Question: I am using Liferay 6.1 with Tomcat , i have created Themes and deployed them but somehow they are not being reflected in Web Site . Please tell me if i am doing anything wrong .
These are the steps i followed
1. Created a Theme called as TestTheme-theme using Liferay Eclipse Plugin
2. Ran the build.xml file The build was successful)
3. It created a _diffs directory (folder under the PLUGINSDK hemes\TestTheme-theme\docroot
4. Navigated to Liferays tomcat-7.0.22\webapps\ROOT\html hemes_styled and copied the css folder to the newly created _diffs folder .
5. Modified the custom.css file under the _diffs folder .
6. Ran build.xml for Deployment ( The Build was successfull)
7. Opened browser http:localhost:8086
I couldn't anywhere my css chnanges on to the browser .
Please let me know if i am missing something .( I am uisng Lifery 6.1)
And please see the image also
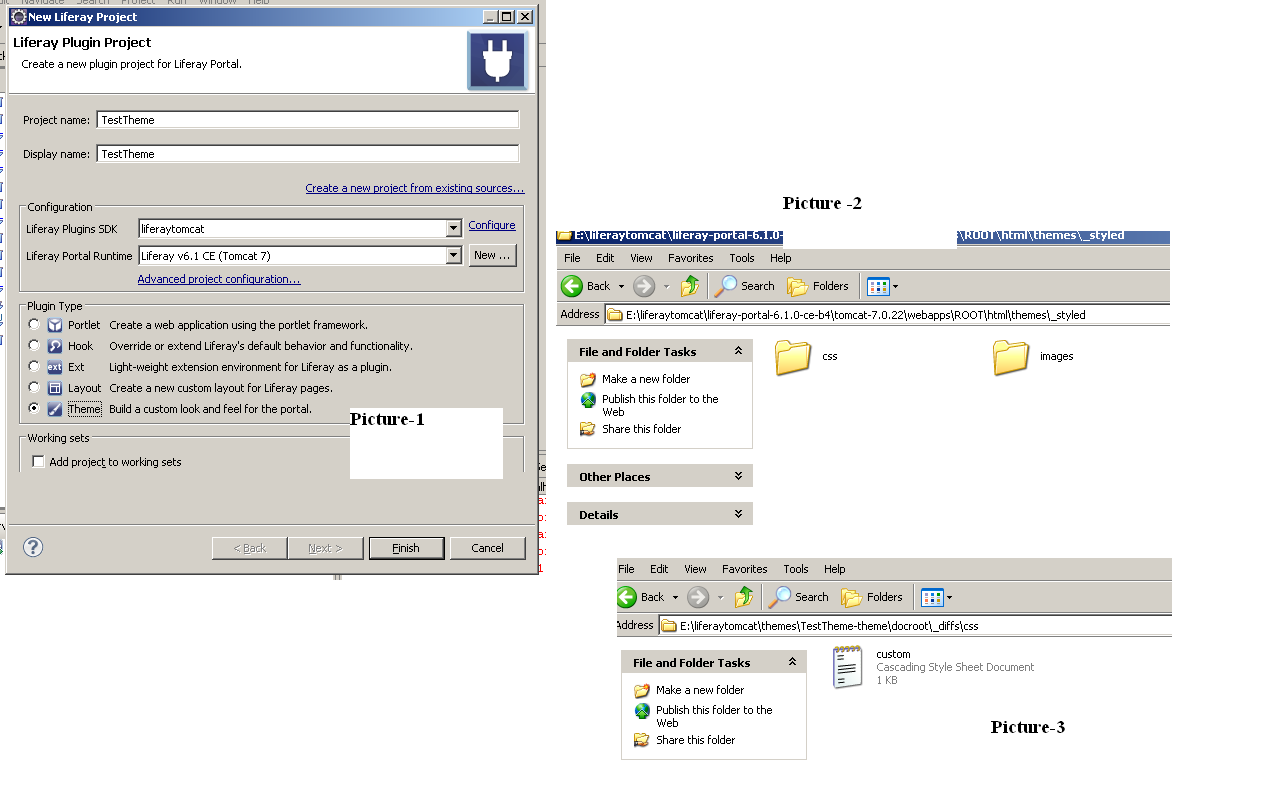
Answer: You must change the Theme in Page Management.
'''
Dockbar -> Manage -> Page -> Look and Feel
'''